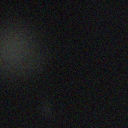
Screen state: off